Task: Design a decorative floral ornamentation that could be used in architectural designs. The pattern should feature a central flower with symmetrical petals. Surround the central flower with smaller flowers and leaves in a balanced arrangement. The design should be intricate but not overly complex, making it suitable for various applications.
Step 457:
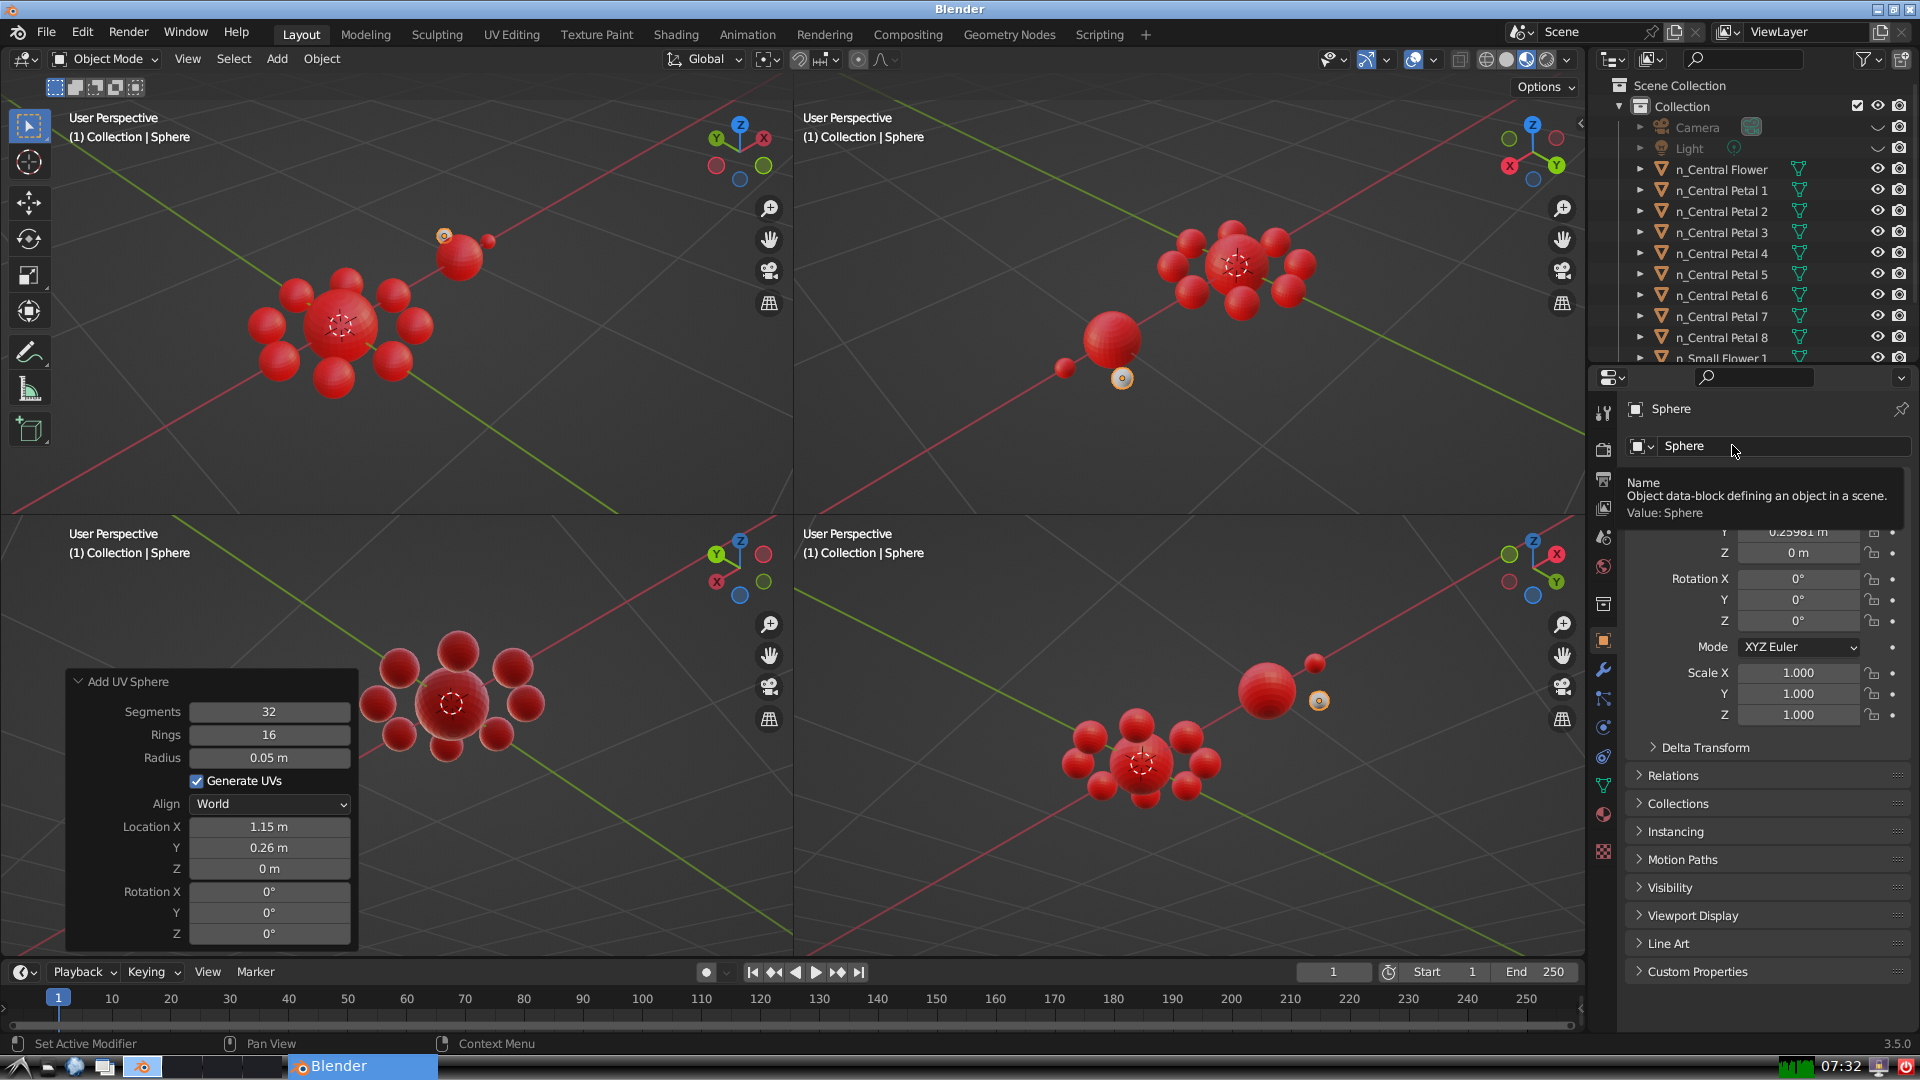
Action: click: no